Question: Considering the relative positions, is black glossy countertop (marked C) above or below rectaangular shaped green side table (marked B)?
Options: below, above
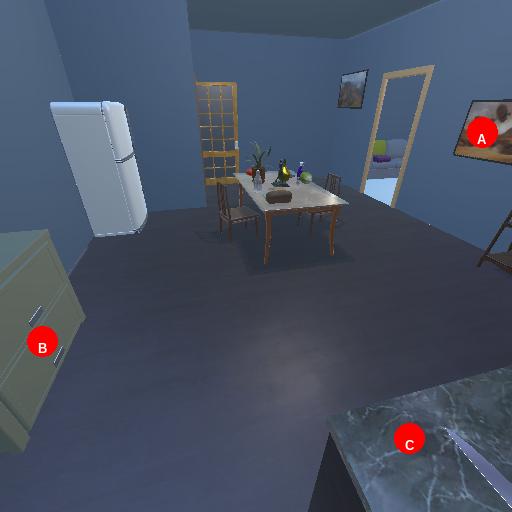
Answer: below